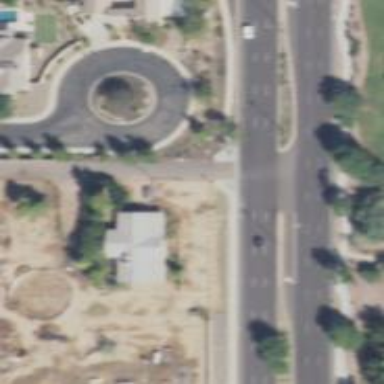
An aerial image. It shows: Road with stop sign.